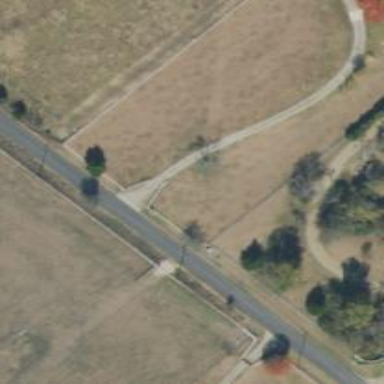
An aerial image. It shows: Tertiary road.